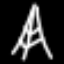
Label: The Eiffel Tower